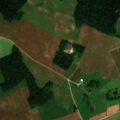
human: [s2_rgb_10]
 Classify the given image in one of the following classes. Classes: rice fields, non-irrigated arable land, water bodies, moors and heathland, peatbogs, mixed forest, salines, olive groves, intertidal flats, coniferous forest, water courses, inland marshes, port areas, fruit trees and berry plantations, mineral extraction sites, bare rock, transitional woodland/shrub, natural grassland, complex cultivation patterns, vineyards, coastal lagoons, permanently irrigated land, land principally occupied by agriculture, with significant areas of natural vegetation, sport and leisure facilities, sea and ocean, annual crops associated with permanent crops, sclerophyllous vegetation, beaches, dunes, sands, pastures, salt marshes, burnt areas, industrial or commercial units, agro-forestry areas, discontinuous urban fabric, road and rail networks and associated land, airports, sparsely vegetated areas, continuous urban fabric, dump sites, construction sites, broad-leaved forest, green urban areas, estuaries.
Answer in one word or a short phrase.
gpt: non-irrigated arable land, land principally occupied by agriculture, with significant areas of natural vegetation, mixed forest